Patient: sex F, age 63
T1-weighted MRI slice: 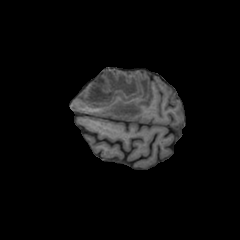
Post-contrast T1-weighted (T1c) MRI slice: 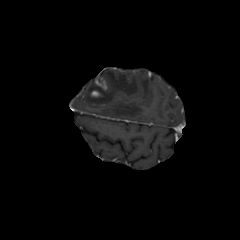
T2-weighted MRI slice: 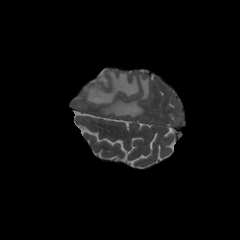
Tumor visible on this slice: yes
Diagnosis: Glioblastoma, IDH-wildtype
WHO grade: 4